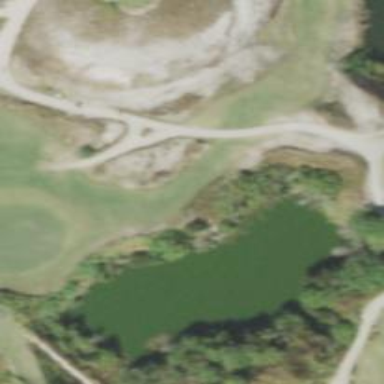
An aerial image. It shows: Path for both roads and golfers.